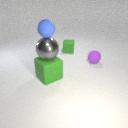
large gray metal sphere above large green rubber cube